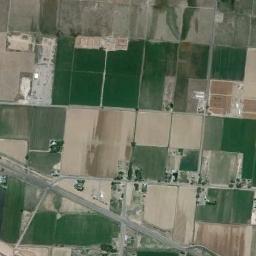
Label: rectangular_farmland